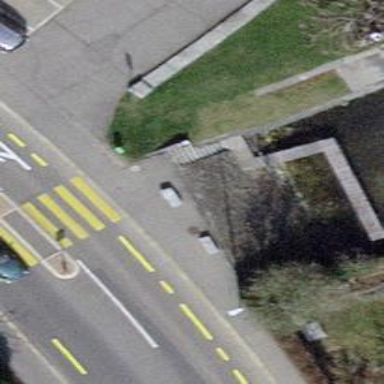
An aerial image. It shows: Bench for seating.